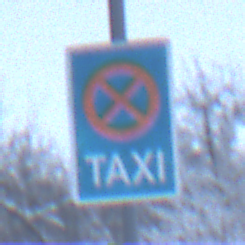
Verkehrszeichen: Taxenstand
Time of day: Midday
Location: Outdoor (Nature)
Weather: Overcast
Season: Winter
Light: Natural